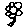
Label: flower